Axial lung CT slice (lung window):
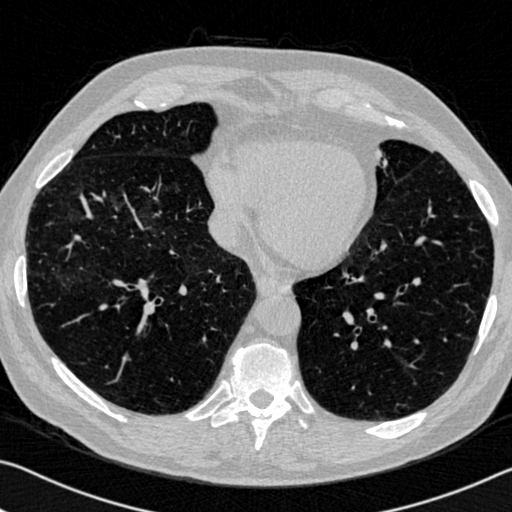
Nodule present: no